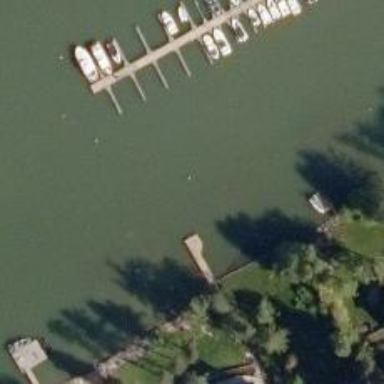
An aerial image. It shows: Man-made pier.